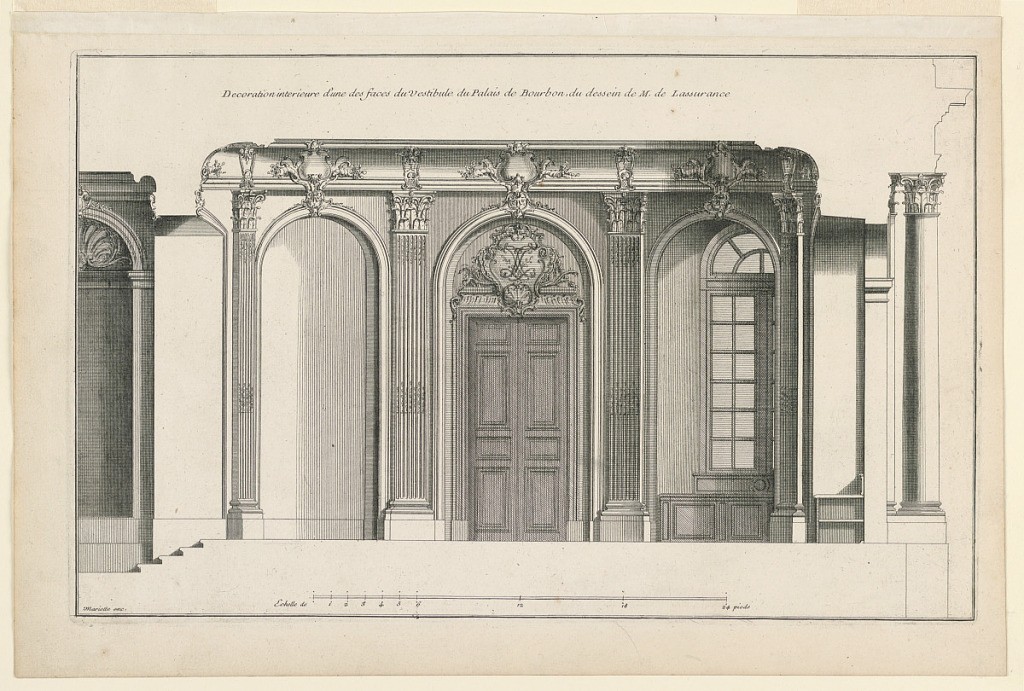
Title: Decoration of the Vestibule in Palais Bourbon
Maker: Pierre L'Assurance
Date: ca. 1727
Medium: Etching on paper
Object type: Print
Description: Elevation of vestibule with the door in the center; a niche with a window at right; two niches, windowless, at left. Wall decorated with fluted Corinthian pilasters. Ceiling cove decorated with cartouches. Inscribed, upper margin: "Decoration interieure d'une des faces du Vestibule du Palais de Bourbon, du dessein de M. le Lassurance"; lower left: "Mariette exc."